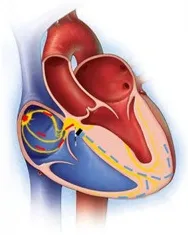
(C) A diagram of the His bundle potential recorded by the first 3830 lead.
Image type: radiology (ct)